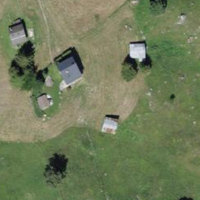
EUNIS habitat code: 26
Species observed at this site:
Campanula glomerata